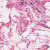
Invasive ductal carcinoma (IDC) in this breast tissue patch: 0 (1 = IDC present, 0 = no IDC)